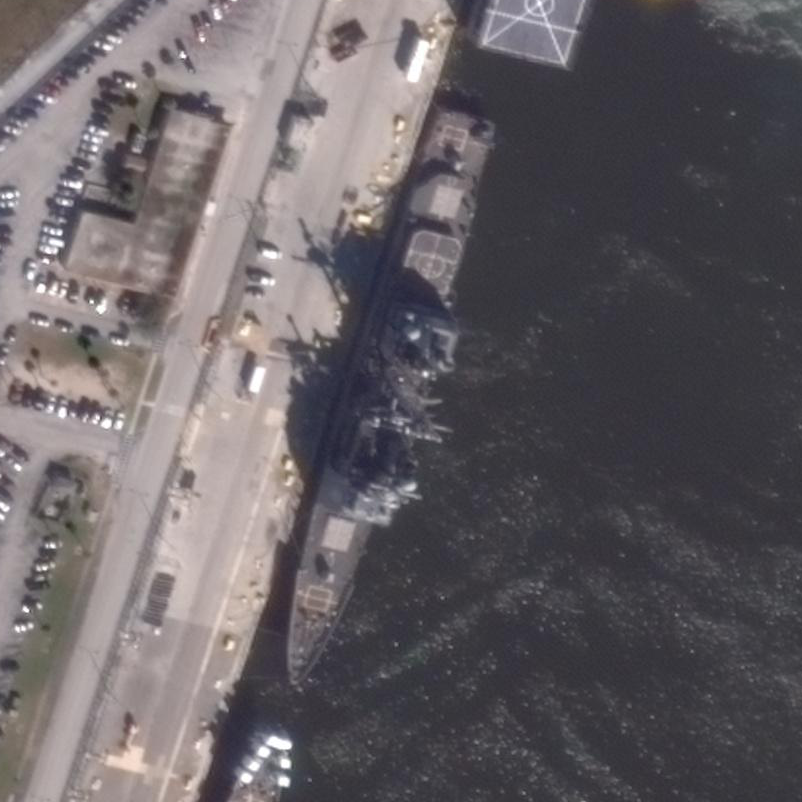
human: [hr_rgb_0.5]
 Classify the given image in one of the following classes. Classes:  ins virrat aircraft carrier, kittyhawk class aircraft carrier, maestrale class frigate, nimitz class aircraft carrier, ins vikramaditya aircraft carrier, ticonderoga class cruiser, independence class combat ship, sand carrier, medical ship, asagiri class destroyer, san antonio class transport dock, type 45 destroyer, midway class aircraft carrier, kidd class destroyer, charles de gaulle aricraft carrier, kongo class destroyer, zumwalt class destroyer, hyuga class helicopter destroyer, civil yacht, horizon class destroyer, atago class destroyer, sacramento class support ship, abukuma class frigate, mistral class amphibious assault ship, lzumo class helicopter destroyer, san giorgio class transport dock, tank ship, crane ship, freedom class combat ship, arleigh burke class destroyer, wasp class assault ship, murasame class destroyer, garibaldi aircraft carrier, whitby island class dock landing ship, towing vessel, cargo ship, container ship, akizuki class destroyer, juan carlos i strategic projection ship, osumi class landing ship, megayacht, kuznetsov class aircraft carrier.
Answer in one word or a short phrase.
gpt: Ticonderoga class cruiser